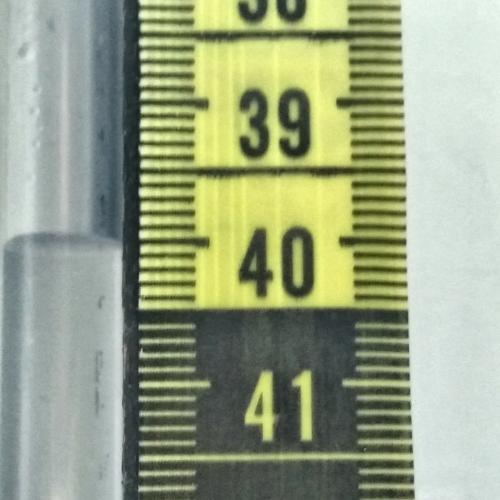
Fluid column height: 40.0 cm